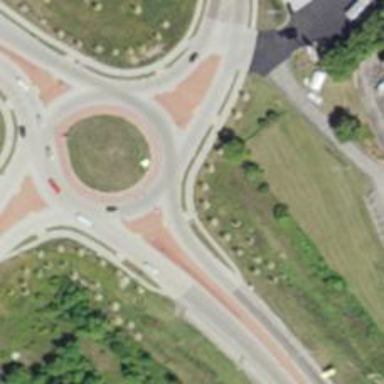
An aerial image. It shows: Secondary road leading to roundabout.